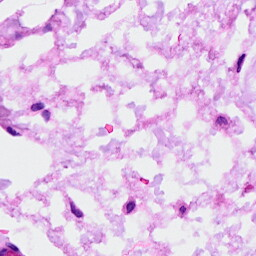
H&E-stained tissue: Ovarian